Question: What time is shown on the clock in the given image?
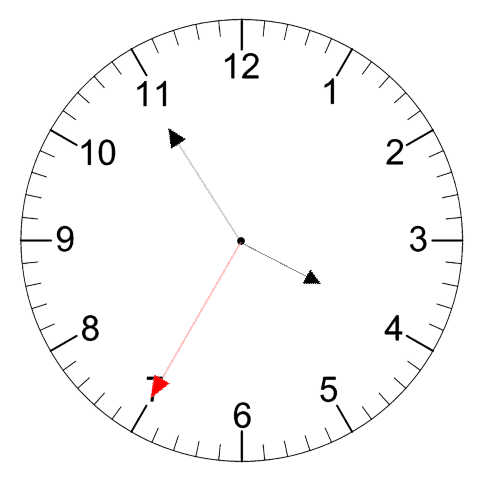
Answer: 03:54:35